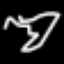
Label: squiggle